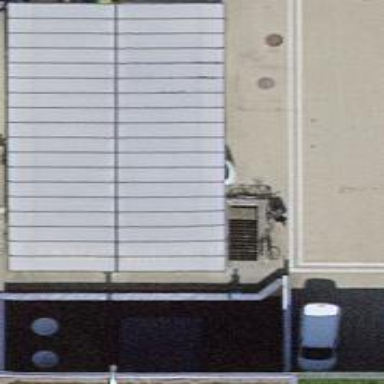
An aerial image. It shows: Bicycle parking facility.